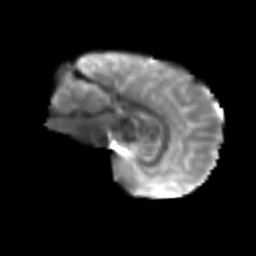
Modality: T2w
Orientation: sagittal
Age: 40
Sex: female
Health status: ill
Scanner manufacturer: siemens
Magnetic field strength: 3 T
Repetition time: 8.7 s
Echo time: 0.11 s